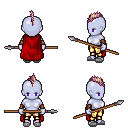
a pixel art fantasy rpg character, female body template, dark elf, purple skin, red cape, gold greaves, white blonde mohawk hairstyle, leather bracers, white slippers, spear, four views (front, back, left, right), 2x2 character sprite sheet, small pixel art, hard edges, no anti-aliasing